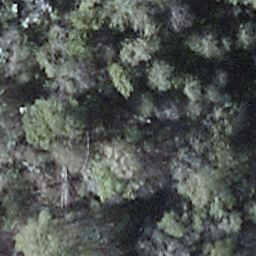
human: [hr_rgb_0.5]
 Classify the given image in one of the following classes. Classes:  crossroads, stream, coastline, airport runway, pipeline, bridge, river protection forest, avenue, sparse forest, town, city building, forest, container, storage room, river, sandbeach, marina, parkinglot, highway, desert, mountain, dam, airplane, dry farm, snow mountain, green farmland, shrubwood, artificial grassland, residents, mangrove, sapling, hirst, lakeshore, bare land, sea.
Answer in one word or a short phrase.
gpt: shrubwood